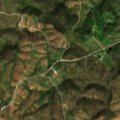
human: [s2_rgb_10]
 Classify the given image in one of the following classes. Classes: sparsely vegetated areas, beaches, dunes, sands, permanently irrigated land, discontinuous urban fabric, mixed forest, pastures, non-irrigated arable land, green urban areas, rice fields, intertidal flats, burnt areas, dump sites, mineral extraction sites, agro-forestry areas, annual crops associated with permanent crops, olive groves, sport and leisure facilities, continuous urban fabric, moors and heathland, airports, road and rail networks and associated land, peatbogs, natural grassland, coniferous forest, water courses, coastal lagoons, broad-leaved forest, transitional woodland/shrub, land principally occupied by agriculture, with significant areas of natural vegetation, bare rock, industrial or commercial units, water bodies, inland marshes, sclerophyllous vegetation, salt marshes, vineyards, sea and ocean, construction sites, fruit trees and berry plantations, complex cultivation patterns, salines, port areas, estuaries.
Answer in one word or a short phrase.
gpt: pastures, land principally occupied by agriculture, with significant areas of natural vegetation, agro-forestry areas, transitional woodland/shrub